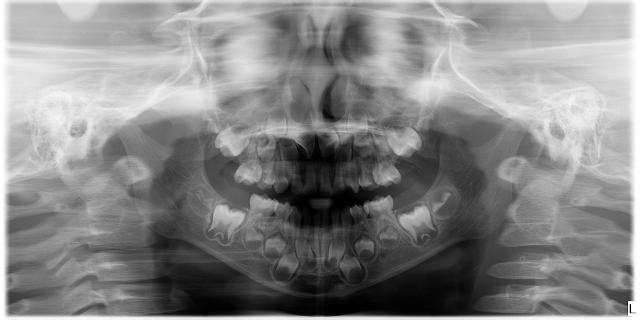
child